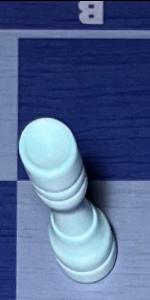
Label: Rook_White